Question: Using the repo found here:
<URL>
and this commit:
cc41f3cf373d804b11519704faf1971370f43760
I get this screen when viewing the package's "EXAMPLE.html" file:

Basically all of the text showing how many tests were run and the describe/it clauses, and the test results are missing.
The same revision works fine on Safari and Firefox.
I found this report that seems related, but no follow-up:
<URL>
Any ideas?
Edit: I found that upgrading jquery from version 1.2.6 (included with package) to 1.4.2 results in a screen in which green/red tests show up. Unfortunately, the top header showing the number of total tests and failing tests does not show up.
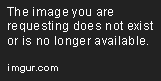
Answer: Save yourself the trouble and use <URL>, and is wicked fast. Syntax is very close to Screw.Unit, so porting is not conceptually difficult.